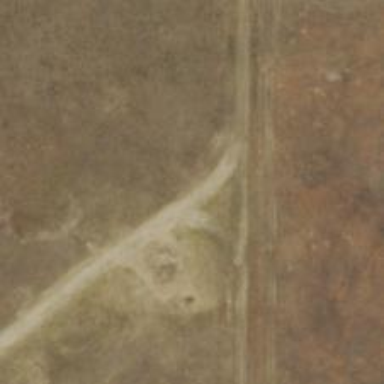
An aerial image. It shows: Track road leading to wind farm.